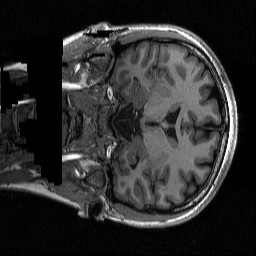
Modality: T1w
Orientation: coronal
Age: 24
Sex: female
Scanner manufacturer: siemens
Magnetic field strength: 3 T
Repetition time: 2.3 s
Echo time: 0.00298 s